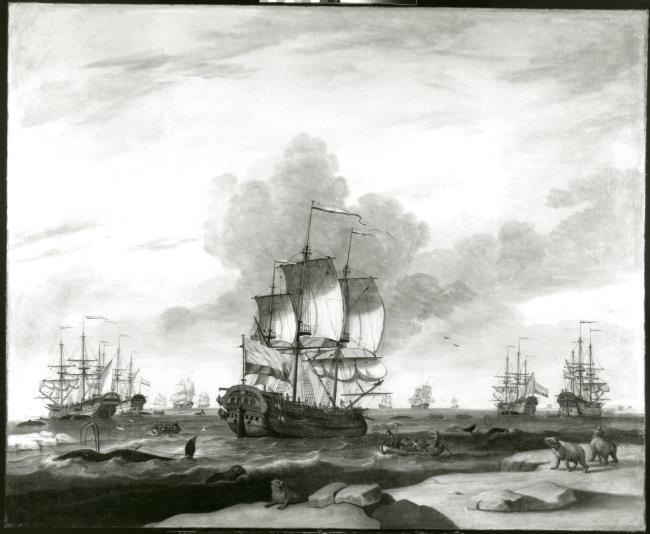
Title: Whaling ships at sea
Artist: Johannis de Blaauw
Earliest date: 1727
Latest date: 1776
Genre: painting
Iconography: Walvis
Keywords: whaleship, ship, whale, ice floe, polar bear